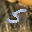
Label: 5